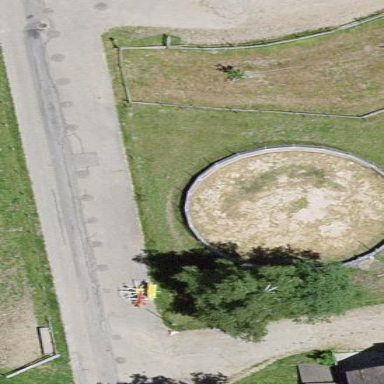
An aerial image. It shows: Silo.